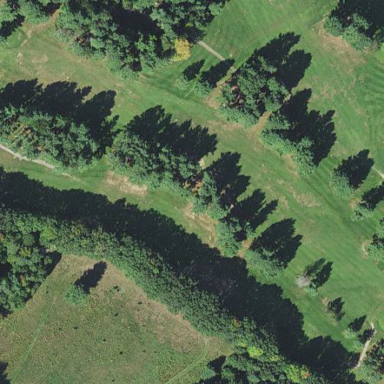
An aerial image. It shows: Scenic golf fairway.